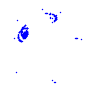
Particle: kaon